Field crop: tomato
Growth stage: 2
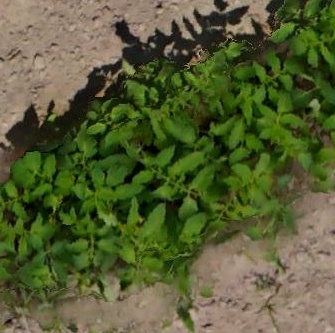
Species: tomato